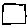
Label: square